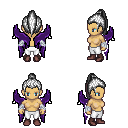
a pixel art fantasy rpg character, female body template, human, tanned skin, purple wings, white pants, white long topknot hairstyle, white cloth bandages, maroon shoes, four views (front, back, left, right), 2x2 character sprite sheet, small pixel art, hard edges, no anti-aliasing